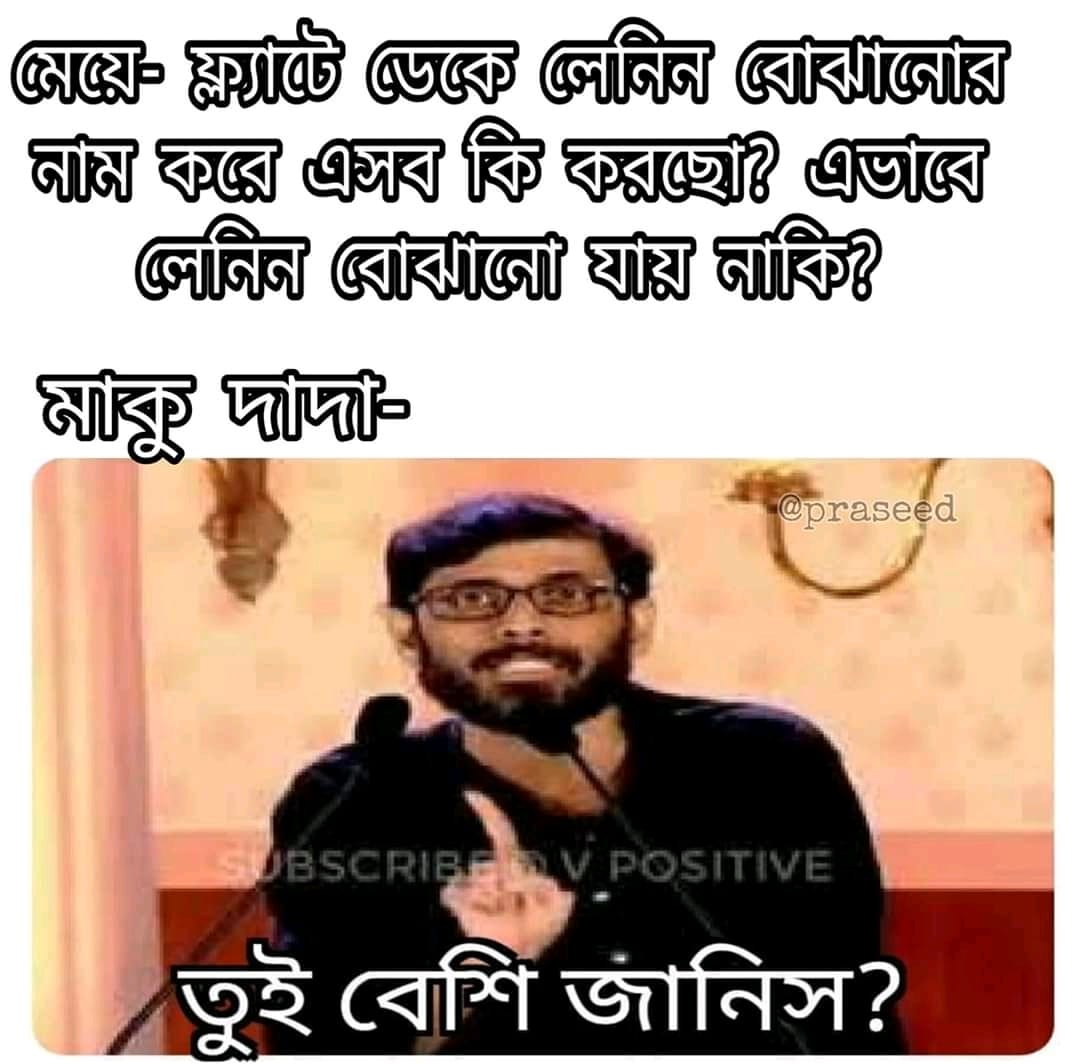
Caption: মেয়ে - ফ্ল্যাটে ডেকে লেনিন বোঝানোর নাম করে এসব কি করছো ?    এভাবে লেনিন বোঝানো যায় নাকি ?    মাকু দাদা -     তুই বেশি জানিস ?
Label: hate